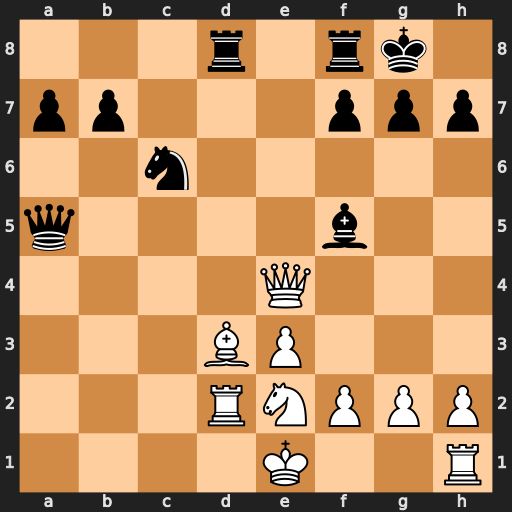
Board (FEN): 3r1rk1/pp3ppp/2n5/q4b2/4Q3/3BP3/3RNPPP/4K2R
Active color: w
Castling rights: K
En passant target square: -
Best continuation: Qxf5 Qxf5 Bxf5 Rxd2 Kxd2